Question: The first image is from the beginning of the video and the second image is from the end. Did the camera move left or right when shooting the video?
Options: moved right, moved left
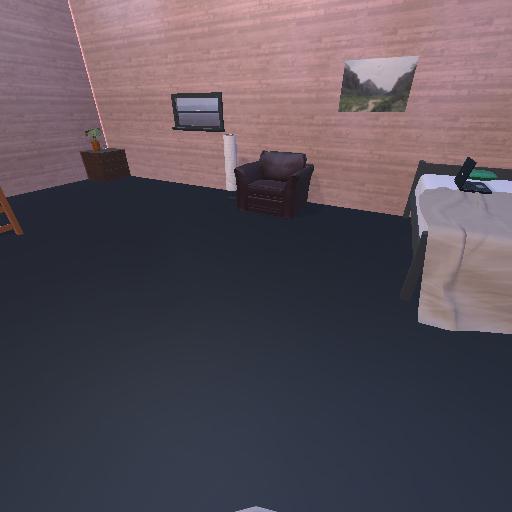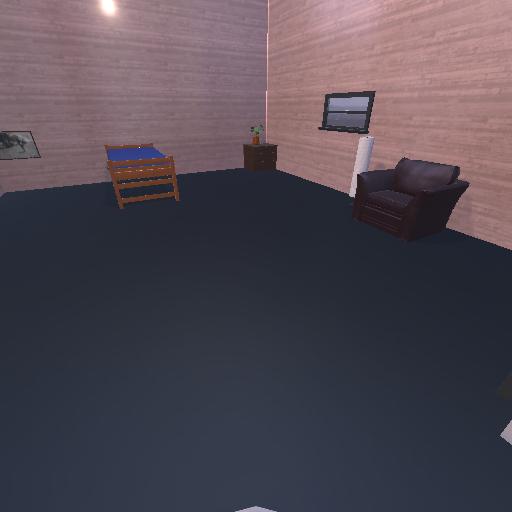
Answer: moved right